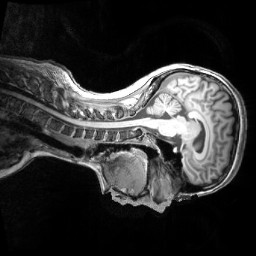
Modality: T1w
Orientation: sagittal
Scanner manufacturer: siemens
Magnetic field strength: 3 T
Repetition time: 2.3 s
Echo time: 0.0033 s